Aerial crown-view tile of a tropical tree (Barro Colorado Island, Panama), acquired 20240813:
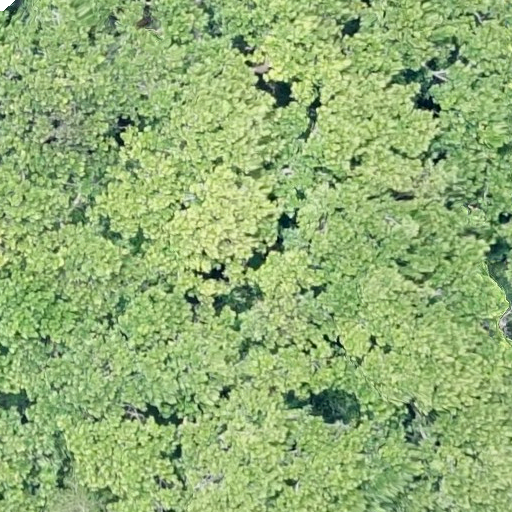
Species: Anacardium excelsum
GBIF accepted scientific name: Anacardium excelsum
Crown area: 677.806 m²